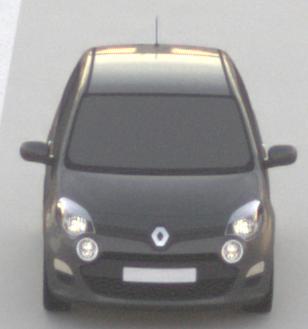
Make: Renault
Model: Twingo 1.2 LEV 16V 75
Detailed model: Twingo (II)
Model produced from: 2012/01
Model produced until: 2014/07
Doors: 3
Color: gray
Road condition: dry road
Daytime: sunrise or sunset
Contrast: low contrast